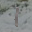
Label: 1